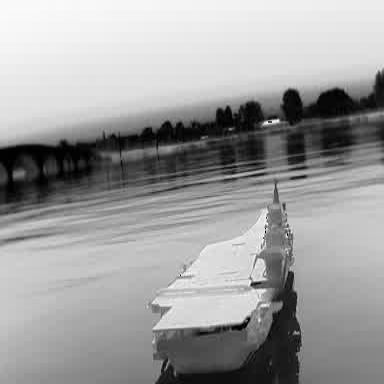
There is a warship in the infrared image.